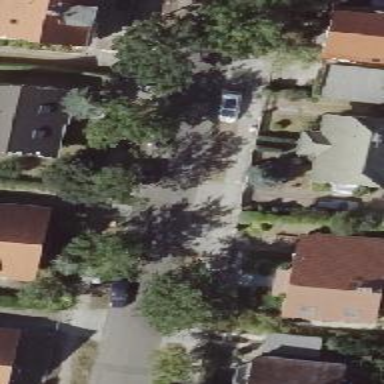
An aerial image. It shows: Residential road with asphalt surface. There are separate sidewalks on both sides of the road.